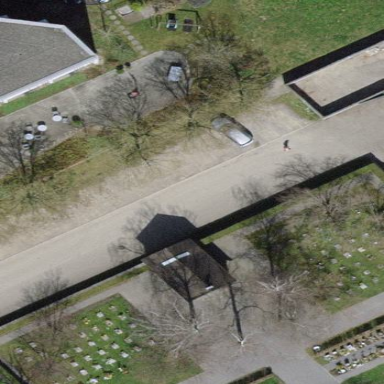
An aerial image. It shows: Parking area with surface.